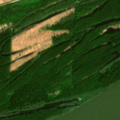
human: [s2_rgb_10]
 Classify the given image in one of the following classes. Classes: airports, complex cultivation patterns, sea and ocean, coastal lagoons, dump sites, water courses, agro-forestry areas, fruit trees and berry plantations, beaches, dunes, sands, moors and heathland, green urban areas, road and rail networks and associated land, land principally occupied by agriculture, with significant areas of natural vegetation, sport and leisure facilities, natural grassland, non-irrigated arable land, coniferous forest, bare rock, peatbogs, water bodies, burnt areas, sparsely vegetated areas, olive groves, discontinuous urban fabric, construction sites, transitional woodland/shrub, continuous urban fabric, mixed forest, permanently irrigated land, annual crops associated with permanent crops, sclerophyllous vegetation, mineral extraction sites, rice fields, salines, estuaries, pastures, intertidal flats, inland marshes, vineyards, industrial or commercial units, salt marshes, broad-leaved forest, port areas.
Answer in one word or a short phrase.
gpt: non-irrigated arable land, broad-leaved forest, transitional woodland/shrub, water courses